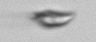
Label: Cryptophyta